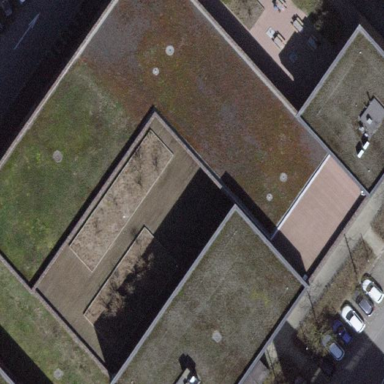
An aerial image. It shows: Industrial building with flat roof.